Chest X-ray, PA view. Patient: 70 years old, sex F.
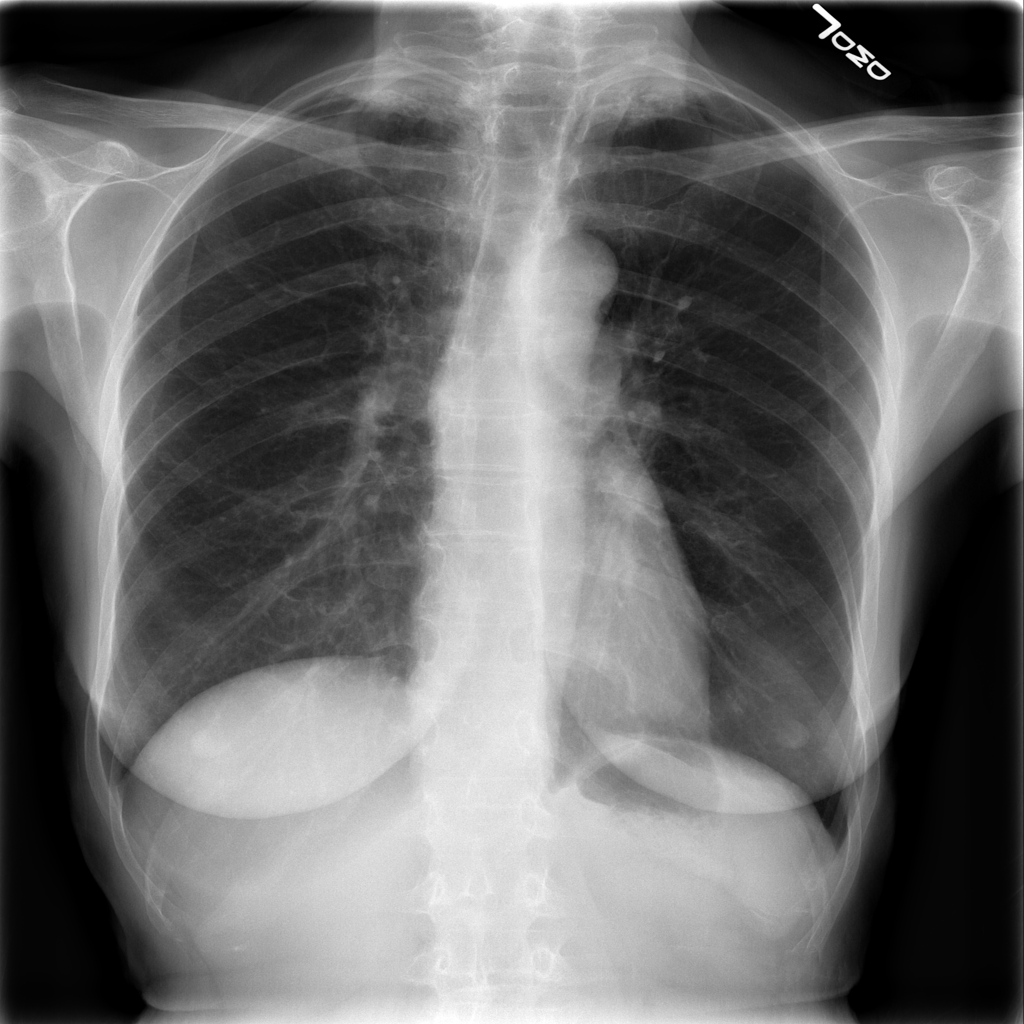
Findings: Nodule